Question: I started using vim (MacVim) + NERDTree recently, and I'm getting some strange behavior editing my notes (simple text files).
Can anyone explain why the filenames are red, and why they have an asterix next to them? They are saved, they are most certainly present - so I'm not sure why exactly they're colored differently.

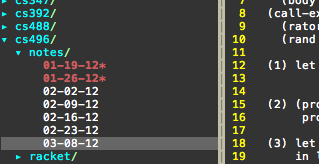
Answer: The coloration and asterisk marker indicates that those files are executable.
From the <URL>:
- Different highlighting is provided for the following types of nodes: - - - - - - If you have enabled (enabled by default) NERDTree's
'exec_menuitem.vim' plugin, and press to bring up the menu on those executable files (though in your case I suspect those were not supposed to be executable), you will get a menu item to execute them from within Vim.